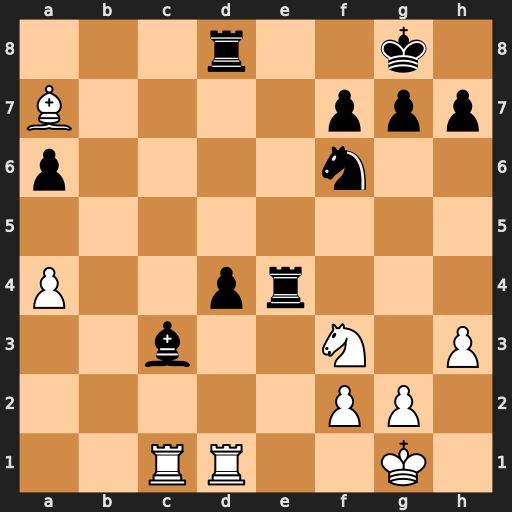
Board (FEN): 3r2k1/B4ppp/p4n2/8/P2pr3/2b2N1P/5PP1/2RR2K1
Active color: w
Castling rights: -
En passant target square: -
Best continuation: Rxc3 dxc3 Rxd8+